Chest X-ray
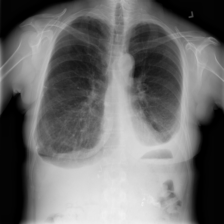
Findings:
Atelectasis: negative
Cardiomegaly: negative
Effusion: negative
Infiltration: negative
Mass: negative
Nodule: negative
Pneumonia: negative
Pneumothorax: negative
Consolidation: negative
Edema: negative
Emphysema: negative
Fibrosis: negative
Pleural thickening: negative
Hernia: negative